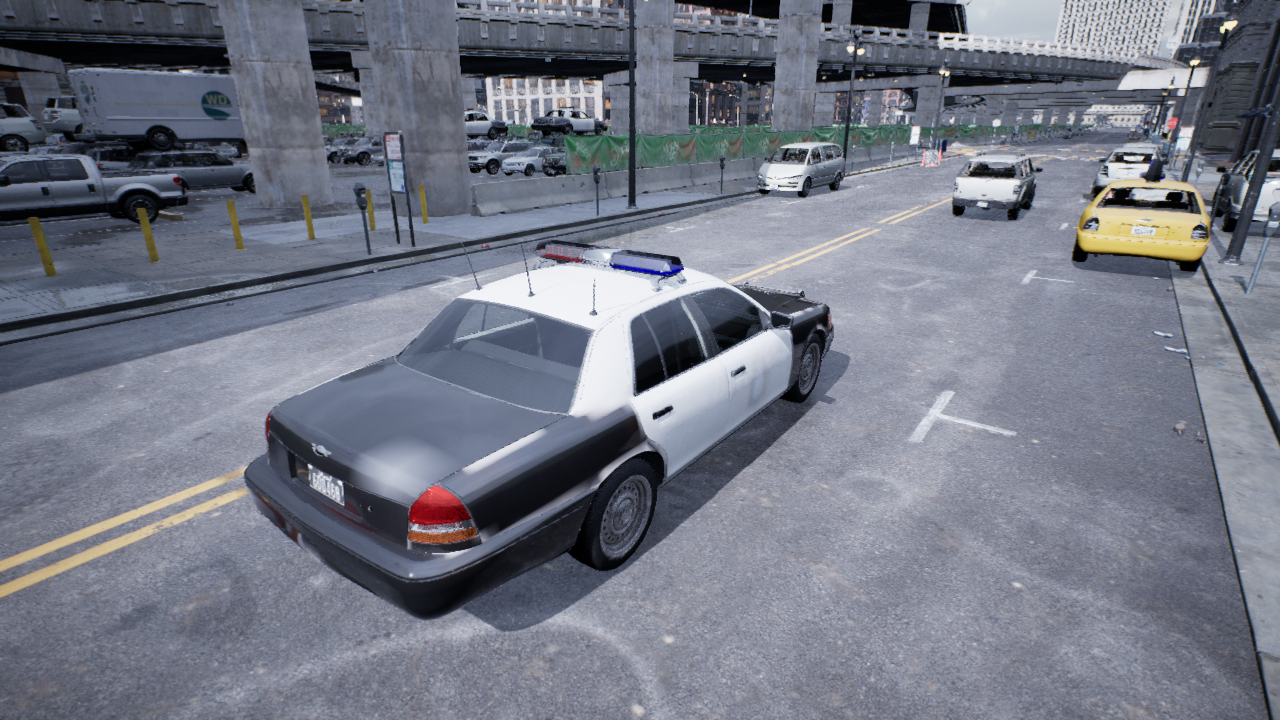
Venue: downtown
Lighting: overcast
Vehicle rig: sedan